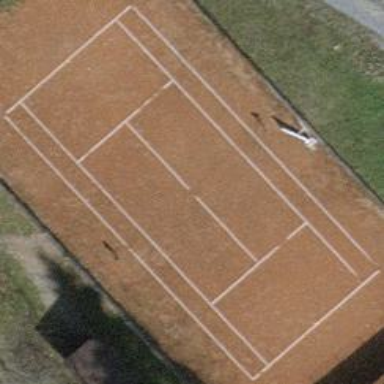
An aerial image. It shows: Tennis court on pitch designated for leisure land.